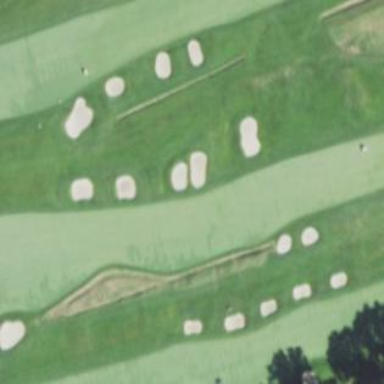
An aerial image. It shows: Golf fairway surrounded by grass.